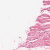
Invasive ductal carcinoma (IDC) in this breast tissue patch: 0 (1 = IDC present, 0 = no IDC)